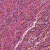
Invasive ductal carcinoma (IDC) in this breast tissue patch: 0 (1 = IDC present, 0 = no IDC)